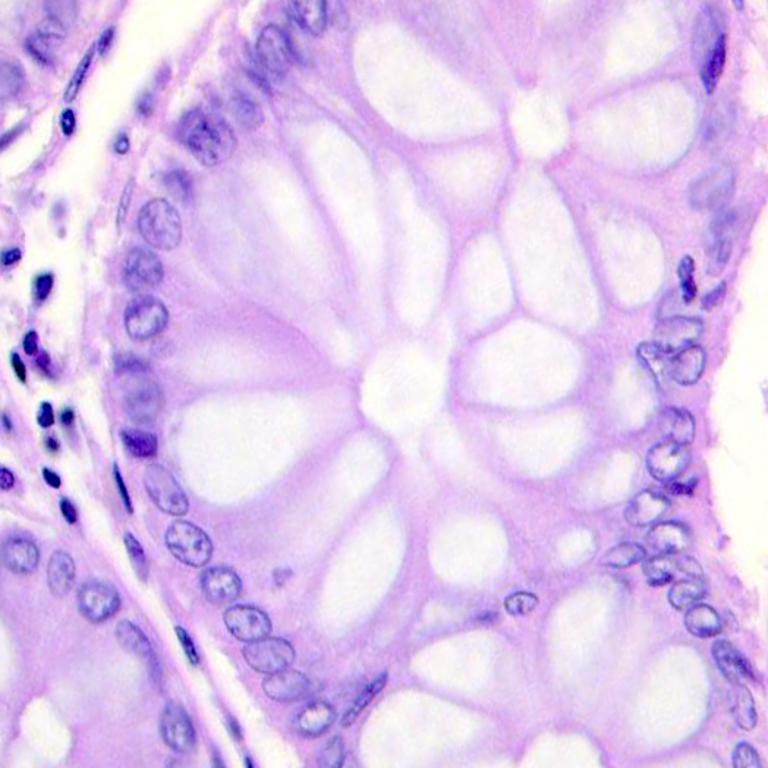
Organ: colon
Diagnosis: benign